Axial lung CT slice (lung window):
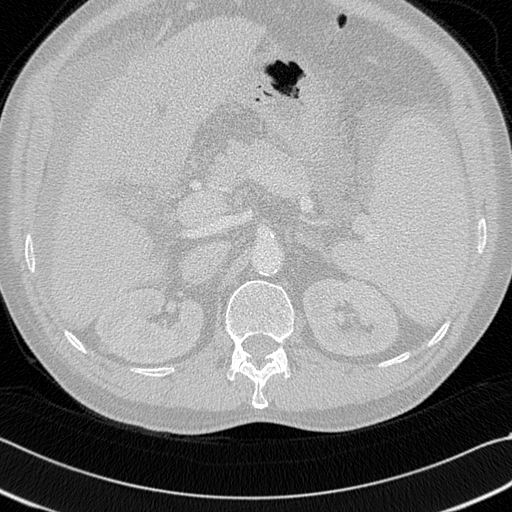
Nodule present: no